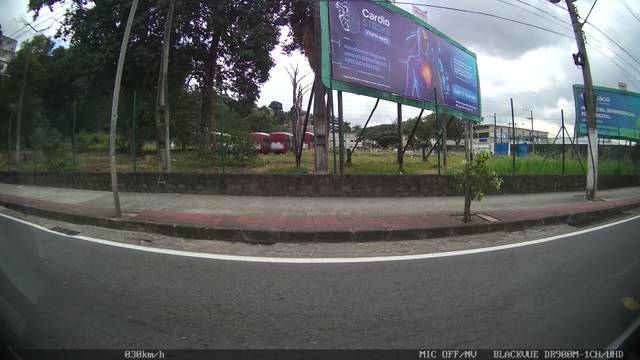
Region: Brazil
Coordinates: -20.292, -40.307